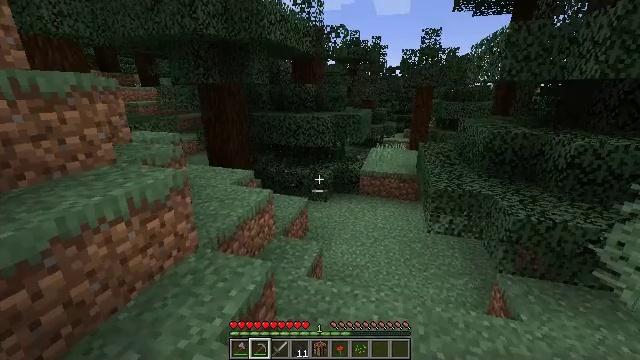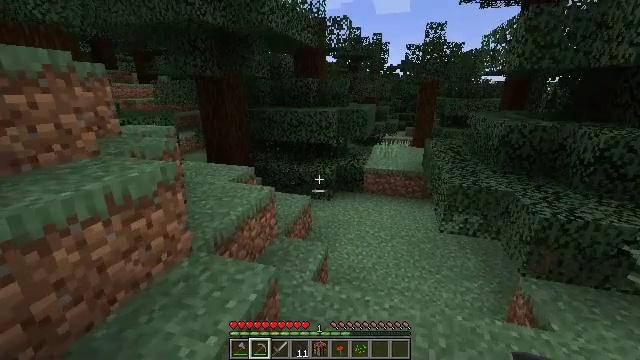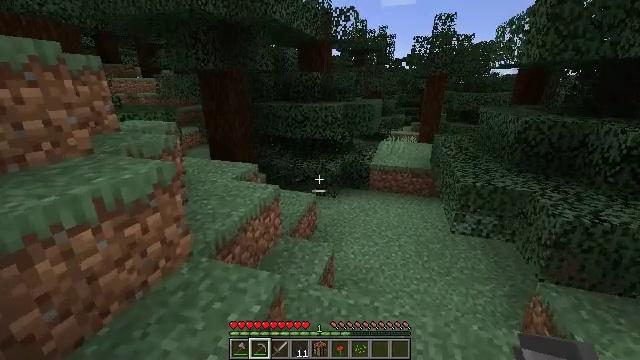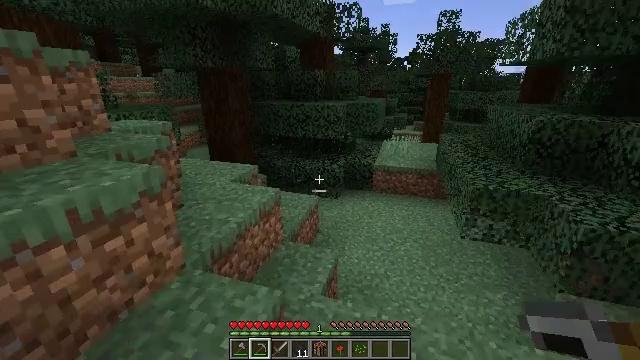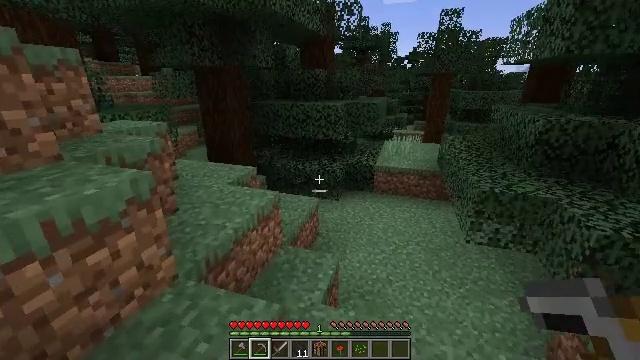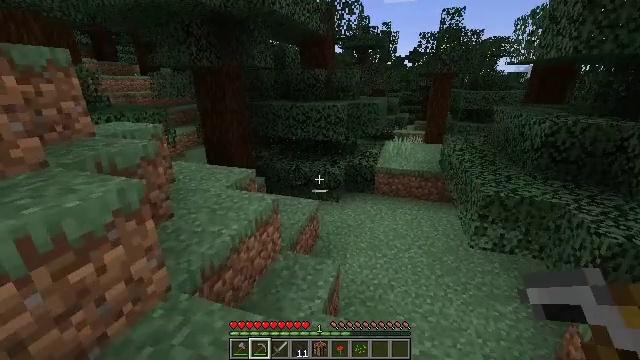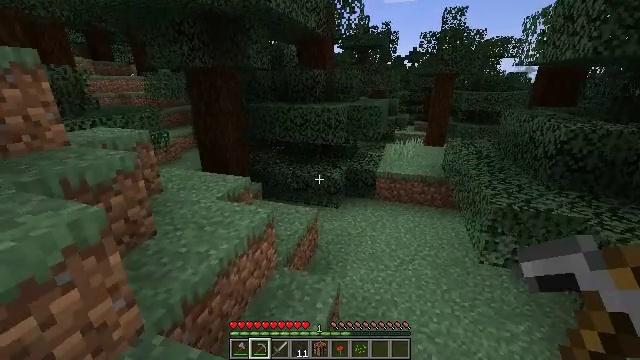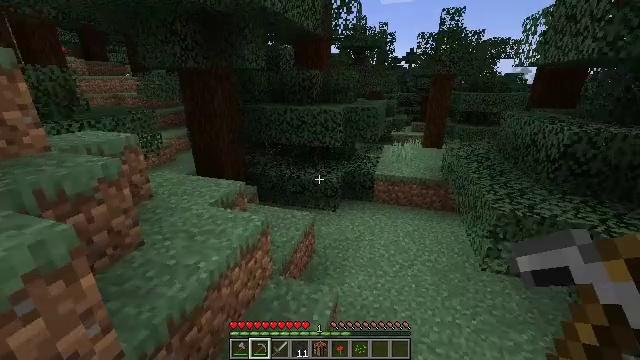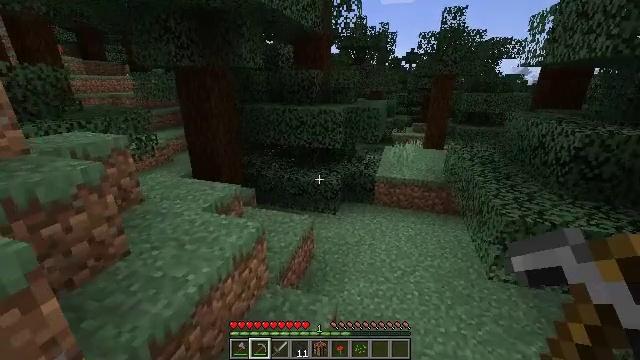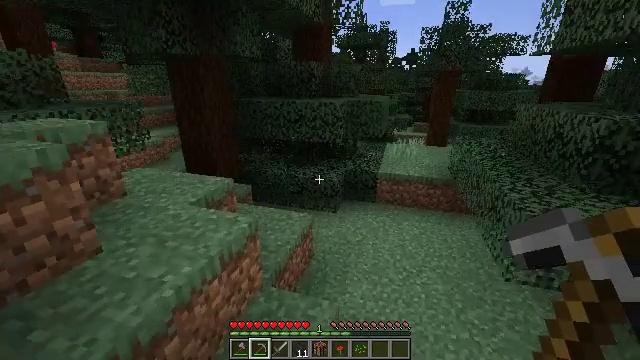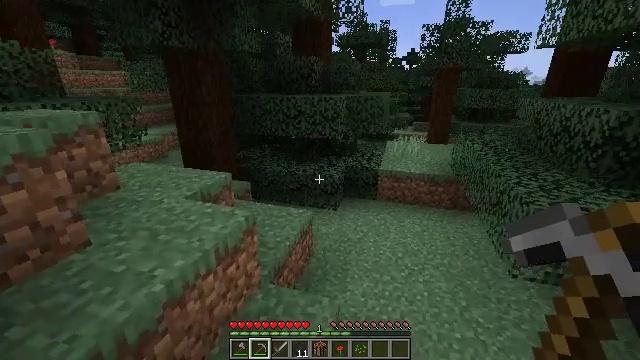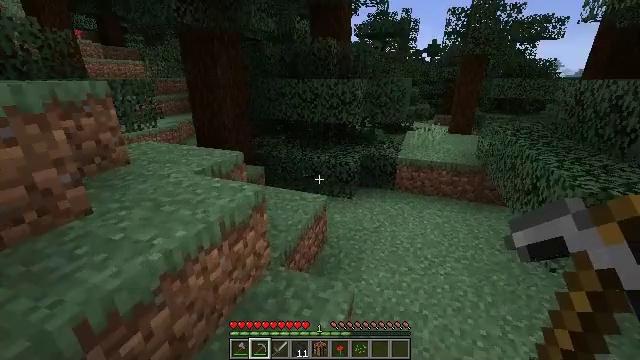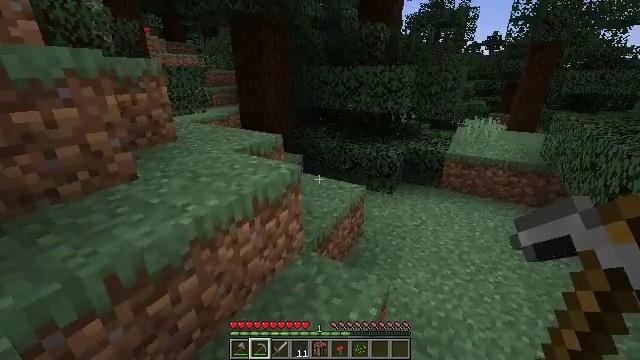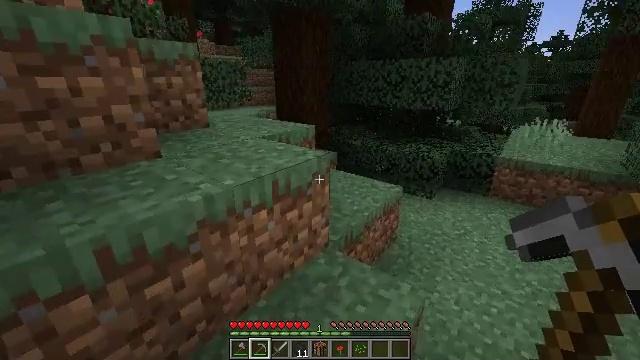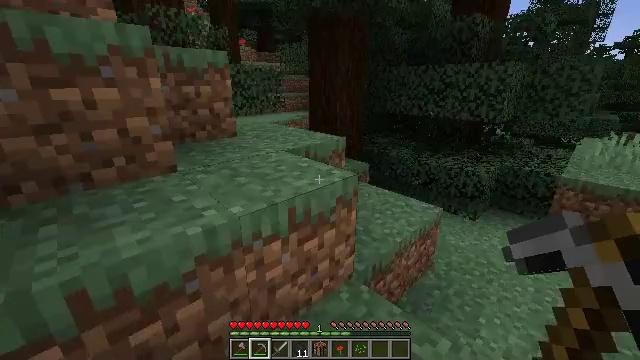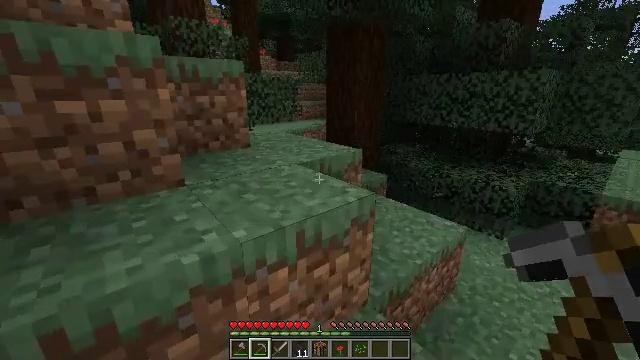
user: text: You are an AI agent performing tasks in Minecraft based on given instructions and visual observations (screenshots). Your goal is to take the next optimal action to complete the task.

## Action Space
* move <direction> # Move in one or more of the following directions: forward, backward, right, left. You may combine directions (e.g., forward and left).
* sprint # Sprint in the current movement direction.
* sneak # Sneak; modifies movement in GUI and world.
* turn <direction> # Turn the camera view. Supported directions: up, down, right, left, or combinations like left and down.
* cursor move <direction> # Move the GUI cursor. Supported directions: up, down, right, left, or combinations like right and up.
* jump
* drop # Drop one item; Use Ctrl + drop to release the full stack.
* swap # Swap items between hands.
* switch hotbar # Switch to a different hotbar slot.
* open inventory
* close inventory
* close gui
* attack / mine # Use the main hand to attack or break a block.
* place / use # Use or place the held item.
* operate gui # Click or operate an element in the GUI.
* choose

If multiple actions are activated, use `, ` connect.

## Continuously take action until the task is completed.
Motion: motion action
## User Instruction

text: Break the large fern to clear the space.
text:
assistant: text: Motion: move forward
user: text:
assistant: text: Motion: move forward, turn down
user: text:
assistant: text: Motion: move forward
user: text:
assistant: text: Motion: move forward
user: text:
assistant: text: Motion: move forward
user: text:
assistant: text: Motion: move forward
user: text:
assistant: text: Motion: move forward
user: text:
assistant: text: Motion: move forward
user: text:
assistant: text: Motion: move forward
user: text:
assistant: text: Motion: move forward
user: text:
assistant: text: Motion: move forward, turn left and down
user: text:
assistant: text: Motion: move forward, turn left
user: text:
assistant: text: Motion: move forward, turn left
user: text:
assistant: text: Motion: move forward, turn left and up
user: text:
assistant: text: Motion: move forward, turn left and up
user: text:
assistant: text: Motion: move forward, turn left and up
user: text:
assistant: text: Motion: move forward, turn left
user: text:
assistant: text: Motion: move forward
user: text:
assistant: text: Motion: move forward
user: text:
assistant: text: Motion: move forward, jump
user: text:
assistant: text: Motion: move forward, jump
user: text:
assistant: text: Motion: move forward and move left, jump
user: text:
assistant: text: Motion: move forward and move left, jump
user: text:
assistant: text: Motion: move forward and move left, jump
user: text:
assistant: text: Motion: move forward and move left
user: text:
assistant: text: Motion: move forward and move left
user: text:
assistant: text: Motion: move forward and move left
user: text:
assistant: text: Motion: move forward
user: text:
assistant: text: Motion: move forward
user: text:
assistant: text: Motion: move forward